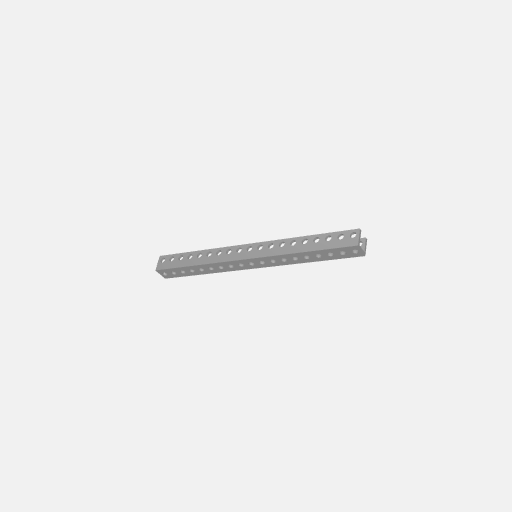
Part: UBeam19H